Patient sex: M
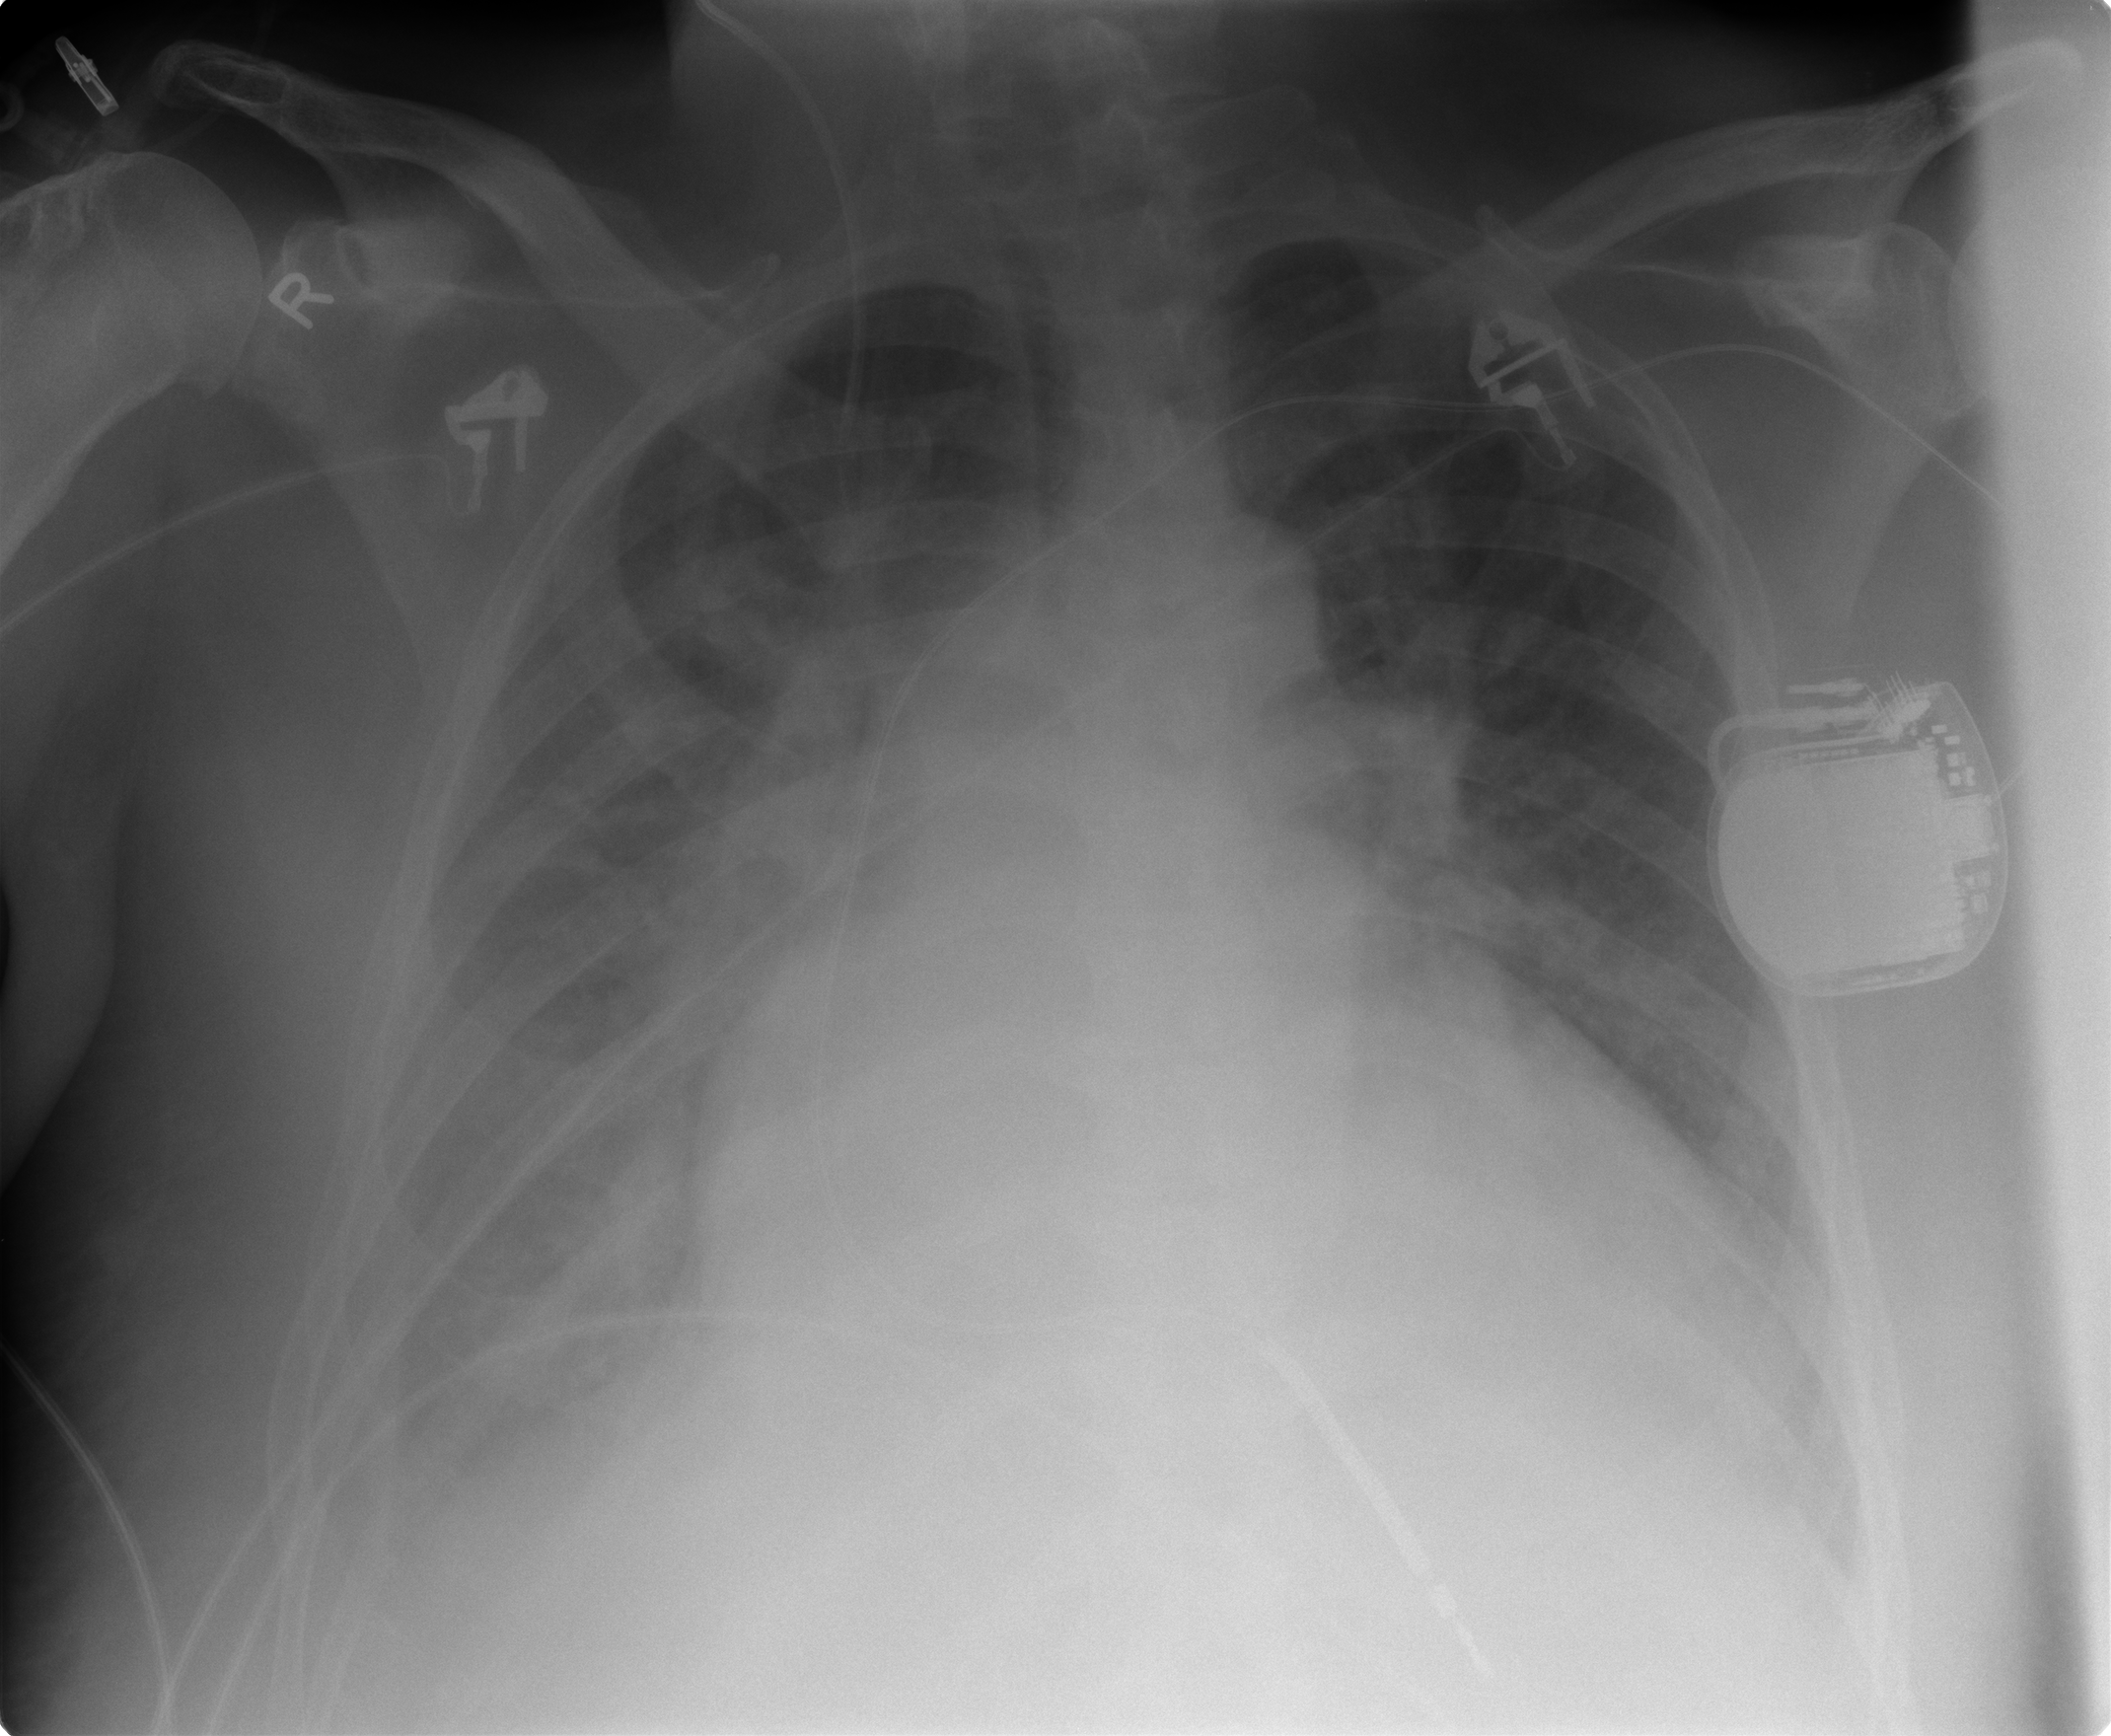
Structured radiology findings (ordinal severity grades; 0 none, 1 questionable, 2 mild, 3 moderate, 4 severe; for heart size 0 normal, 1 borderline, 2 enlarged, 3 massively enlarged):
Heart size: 2
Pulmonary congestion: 3
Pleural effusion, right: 3
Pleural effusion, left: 0
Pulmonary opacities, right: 1
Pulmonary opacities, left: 0
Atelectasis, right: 3
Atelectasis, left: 1